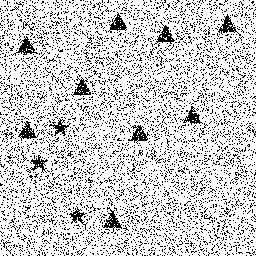
Squares: 0
Triangles: 9
Stars: 3
Total shapes: 12